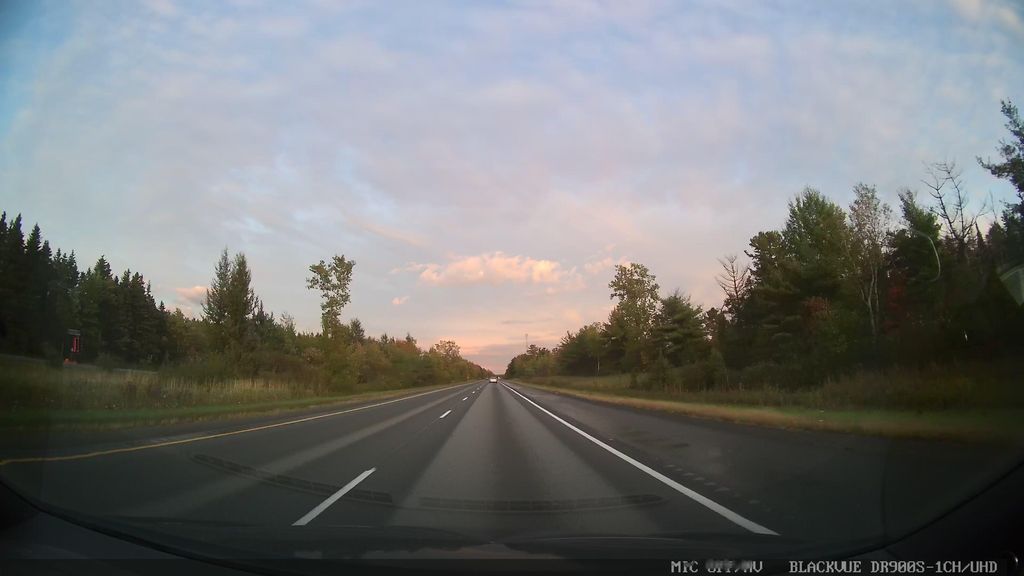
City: ottawa-gatineau